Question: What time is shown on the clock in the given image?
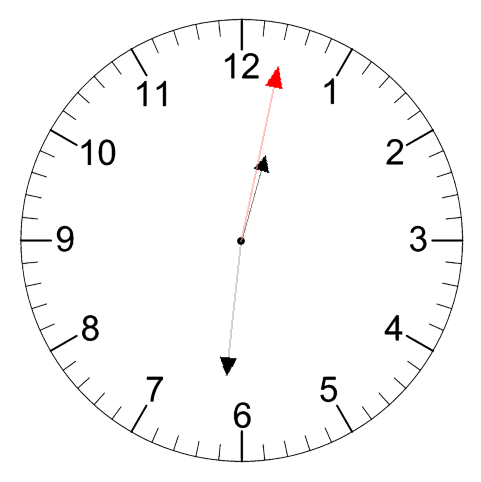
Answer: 12:31:02